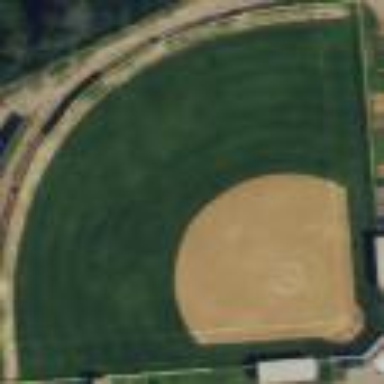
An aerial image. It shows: Softball pitch for leisure land activities.